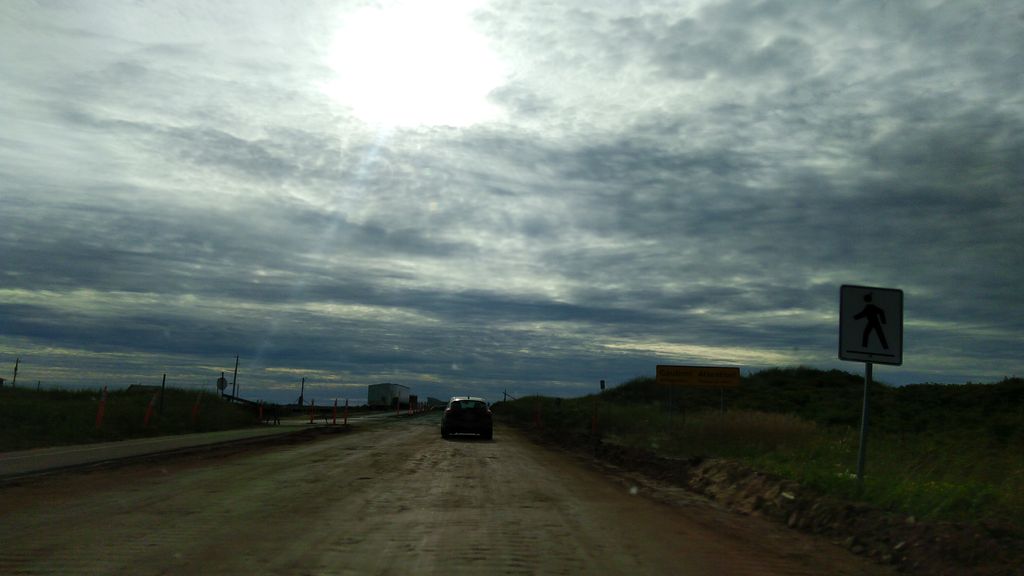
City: charlottetown